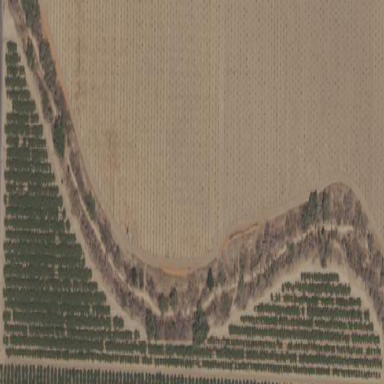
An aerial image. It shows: Orchard.